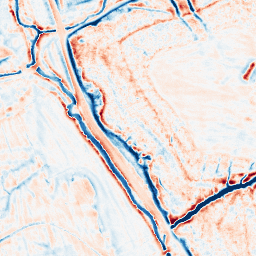
Category: edge_preserving
Decomposition family: bilateral
Decomposition parameters: d: 15
sigma_color: 75
sigma_space: 100
Upsampling method: bicubic
Upsampling parameters: scale: 8
Upsampling scale: 8